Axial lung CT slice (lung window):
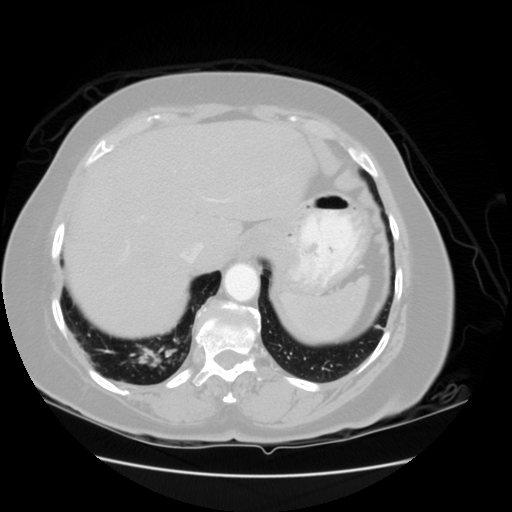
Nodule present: no